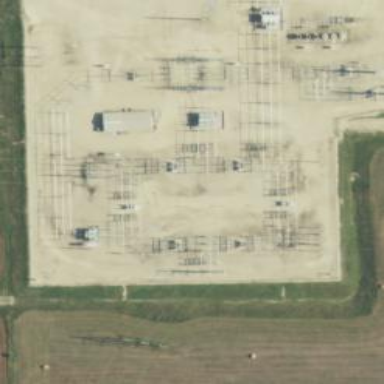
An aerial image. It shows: Switch for power supply.